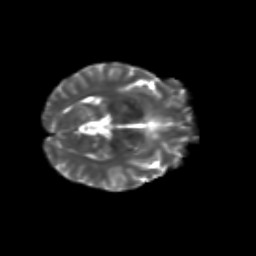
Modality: T2w
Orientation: axial
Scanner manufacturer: siemens
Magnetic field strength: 3 T
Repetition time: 9.2 s
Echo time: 0.084 s